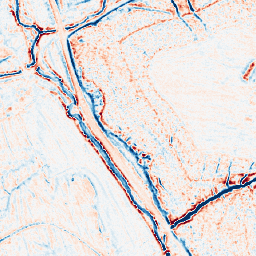
Category: edge_preserving
Decomposition family: bilateral
Decomposition parameters: d: 9
sigma_color: 25
sigma_space: 100
Upsampling method: nearest
Upsampling parameters: scale: 2
Upsampling scale: 2